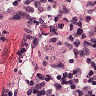
Metastatic tissue present: no